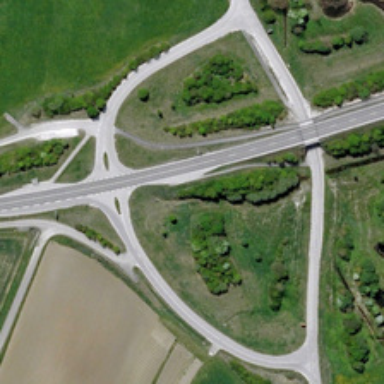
A viaduct on the green area looks like a batfish .